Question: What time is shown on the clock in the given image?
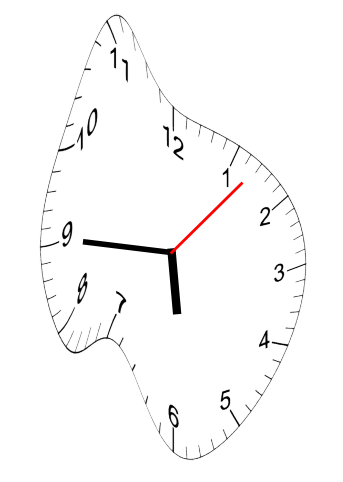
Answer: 05:45:07